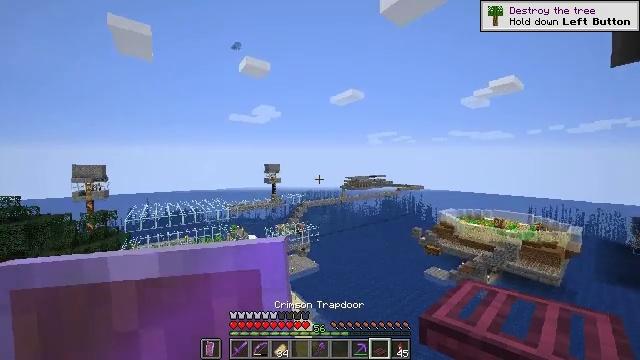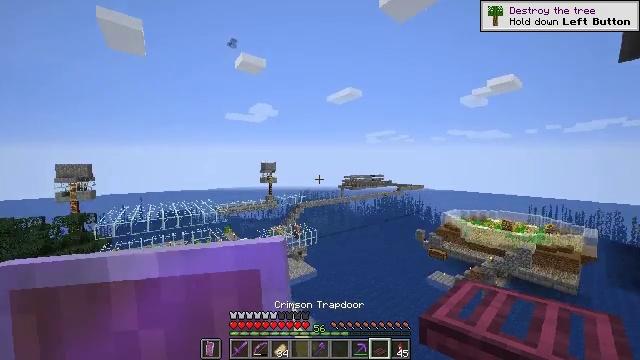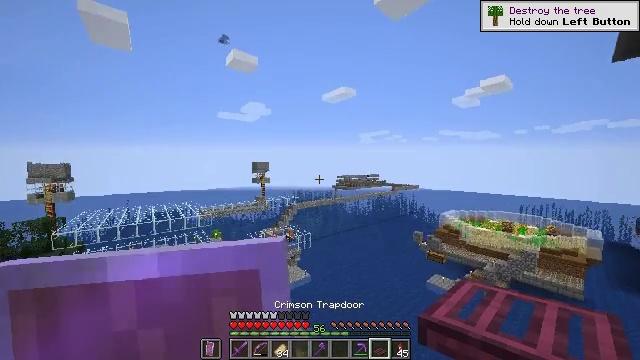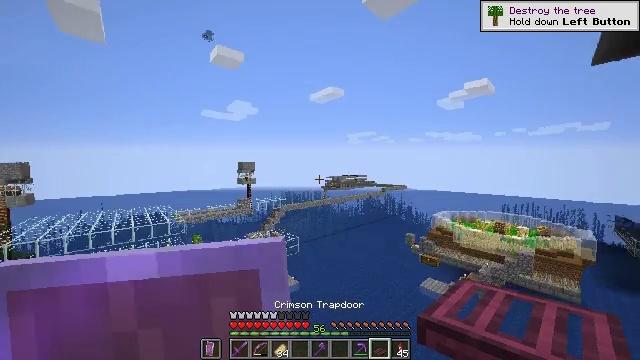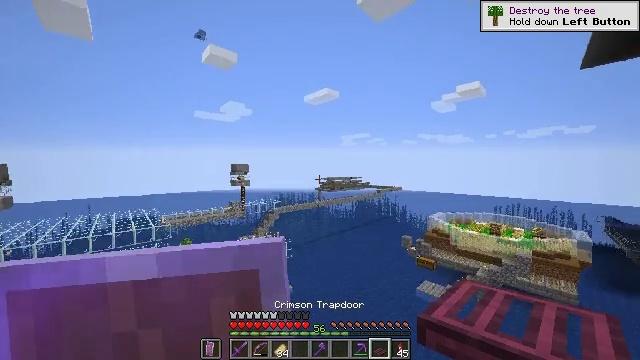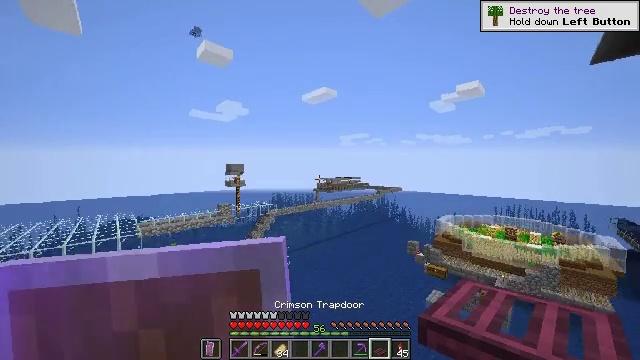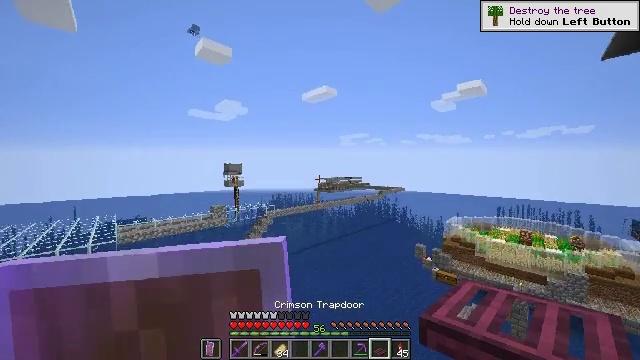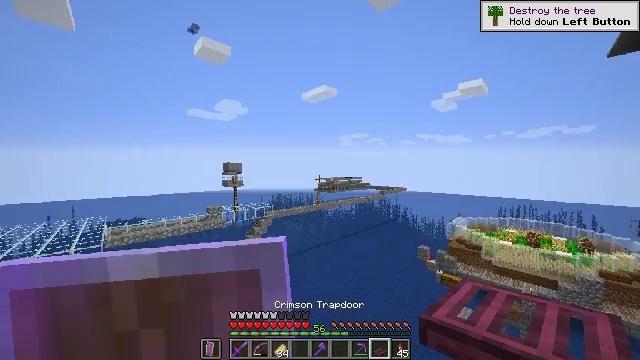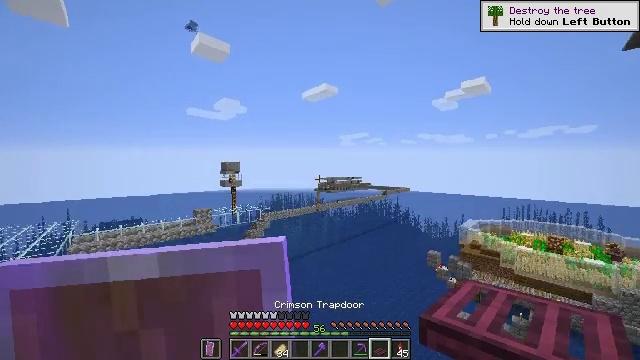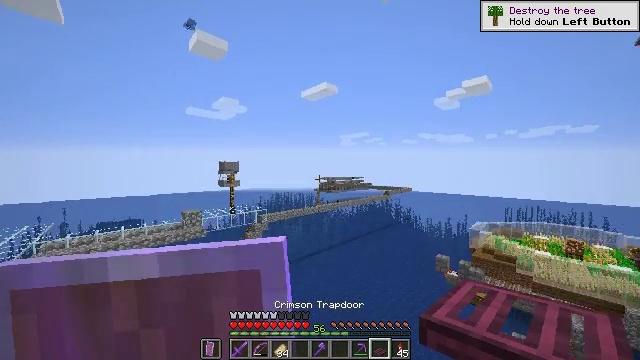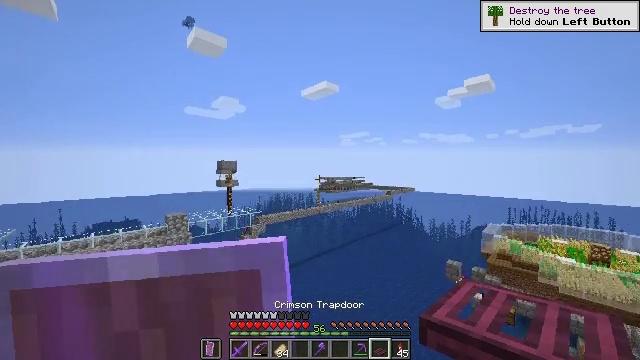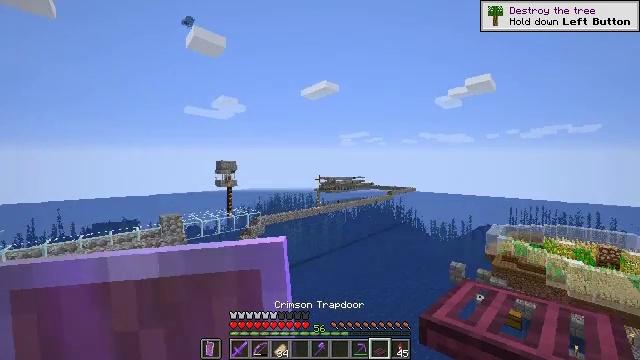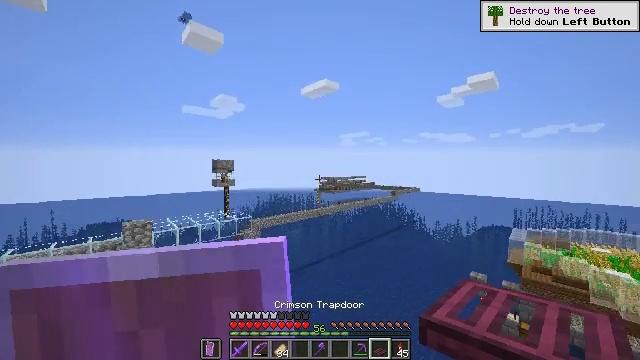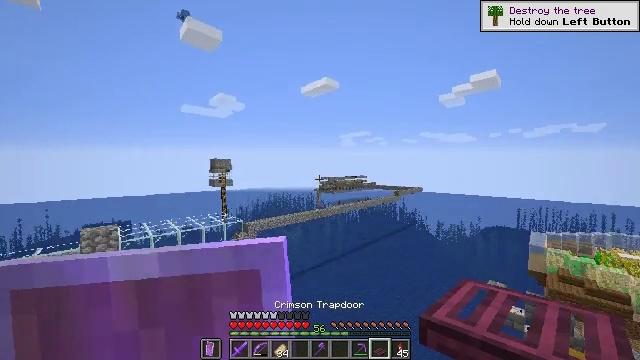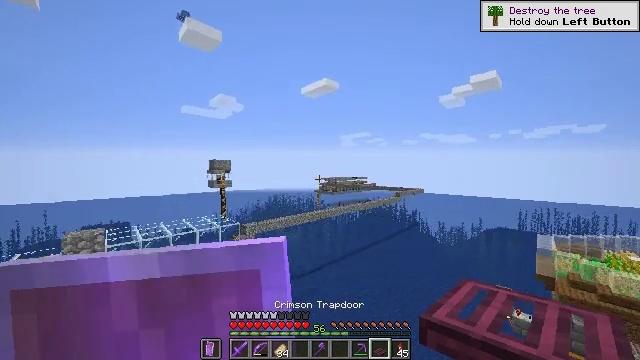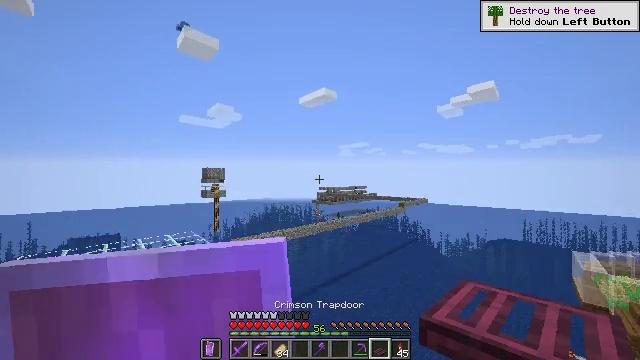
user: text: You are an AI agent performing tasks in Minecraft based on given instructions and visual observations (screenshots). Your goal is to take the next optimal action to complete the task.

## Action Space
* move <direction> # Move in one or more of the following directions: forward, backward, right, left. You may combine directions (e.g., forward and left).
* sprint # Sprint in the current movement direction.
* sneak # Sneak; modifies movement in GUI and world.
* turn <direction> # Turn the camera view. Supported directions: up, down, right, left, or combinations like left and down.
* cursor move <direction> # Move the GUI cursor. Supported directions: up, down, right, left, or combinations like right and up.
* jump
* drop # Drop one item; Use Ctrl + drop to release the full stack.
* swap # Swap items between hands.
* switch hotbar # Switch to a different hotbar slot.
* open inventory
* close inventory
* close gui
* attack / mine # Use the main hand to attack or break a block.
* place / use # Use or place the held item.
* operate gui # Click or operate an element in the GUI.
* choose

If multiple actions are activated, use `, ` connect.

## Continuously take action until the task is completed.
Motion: motion action
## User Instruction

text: Collect the ladder block.
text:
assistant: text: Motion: move forward, sprint
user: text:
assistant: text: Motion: move forward, sprint, turn right
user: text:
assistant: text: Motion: move forward, sprint, turn right
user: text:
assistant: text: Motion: move forward, sprint, turn right
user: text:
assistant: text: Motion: move forward, sprint
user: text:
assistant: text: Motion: move forward, sprint
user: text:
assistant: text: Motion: move forward, sprint
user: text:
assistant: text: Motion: move forward, sprint
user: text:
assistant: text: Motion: move forward, sprint
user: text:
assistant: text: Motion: move forward, sprint
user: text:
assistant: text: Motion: move forward, sprint
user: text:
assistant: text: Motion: move forward, sprint
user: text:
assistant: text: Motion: move forward, sprint
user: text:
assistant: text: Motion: move forward, sprint
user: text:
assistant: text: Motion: move forward, sprint, turn up
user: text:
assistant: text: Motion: move forward, sprint, turn up
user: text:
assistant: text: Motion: move forward, sprint
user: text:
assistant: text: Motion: move forward, sprint
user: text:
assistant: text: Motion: move forward, sprint, turn left
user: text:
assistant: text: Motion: move forward, sprint, turn left
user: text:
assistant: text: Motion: move forward, sprint
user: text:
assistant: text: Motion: move forward, sprint
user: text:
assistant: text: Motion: move forward, sprint
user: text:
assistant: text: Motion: move forward, sprint
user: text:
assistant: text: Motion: move forward, sprint
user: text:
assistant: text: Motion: move forward, sprint
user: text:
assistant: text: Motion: move forward, sprint
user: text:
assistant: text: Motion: move forward, sprint
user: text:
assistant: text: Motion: move forward, sprint
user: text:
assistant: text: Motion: move forward, sprint